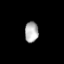
Tissue: lung
Cell type: Endothelial cells
Senescence score: 0.2329
Nuclear area (px): 275
Mean DAPI intensity: 175.138